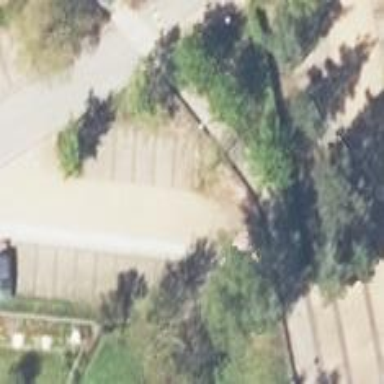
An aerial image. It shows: Parking area with paving stones.